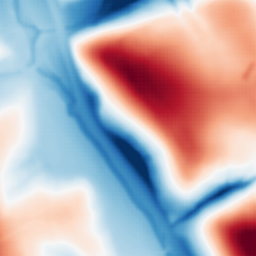
Category: multiscale
Decomposition family: dog
Decomposition parameters: sigma_low: 2
sigma_high: 50
Upsampling method: sinc_hamming
Upsampling parameters: scale: 8
kernel_size: 16
Upsampling scale: 8